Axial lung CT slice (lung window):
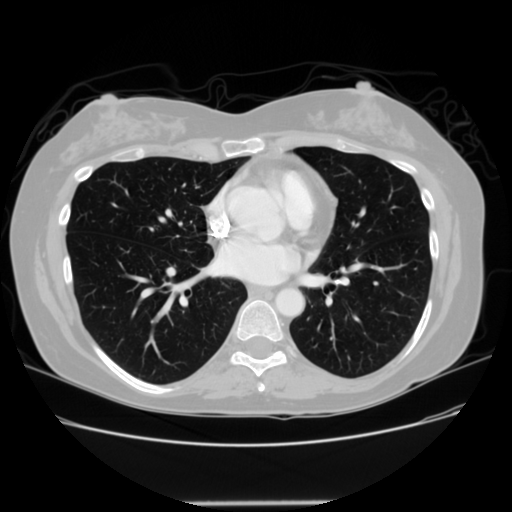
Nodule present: no